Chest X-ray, AP view. Patient: 47 years old, sex M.
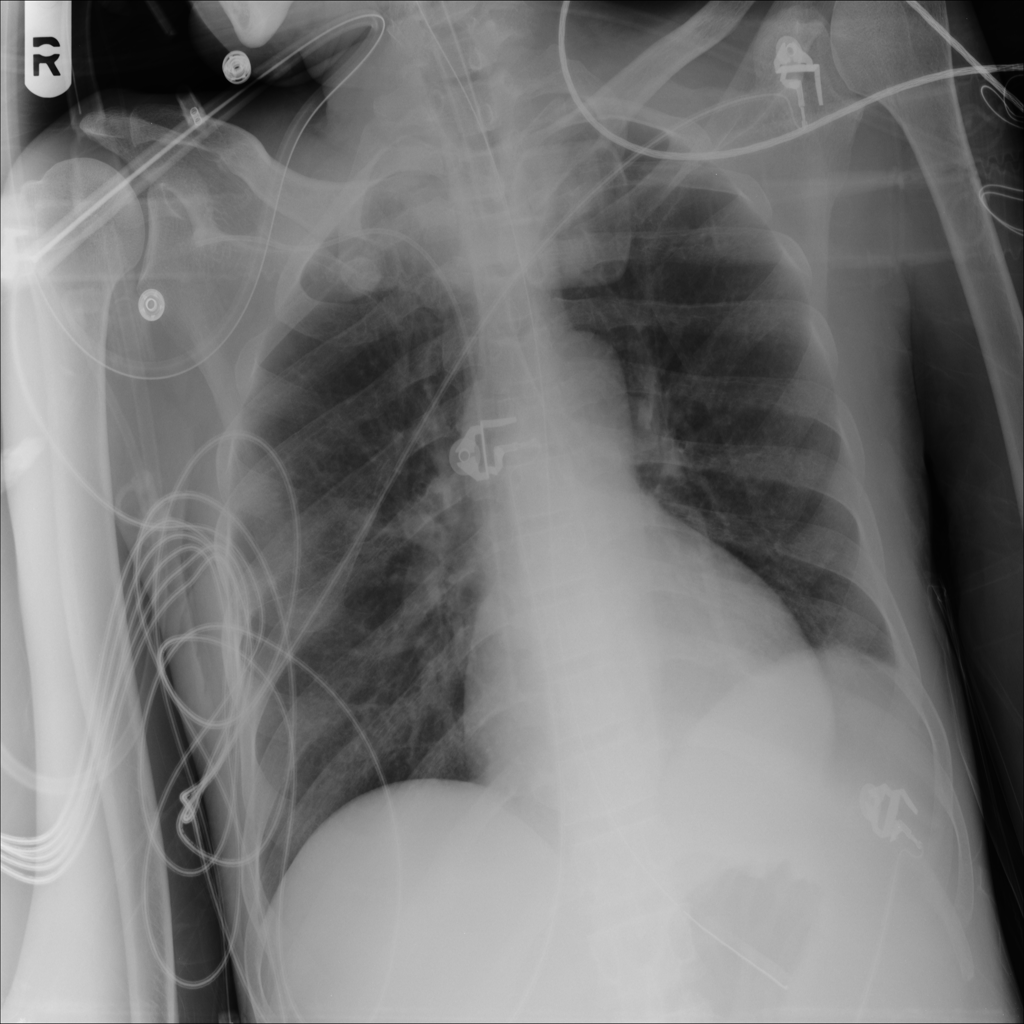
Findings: No Finding